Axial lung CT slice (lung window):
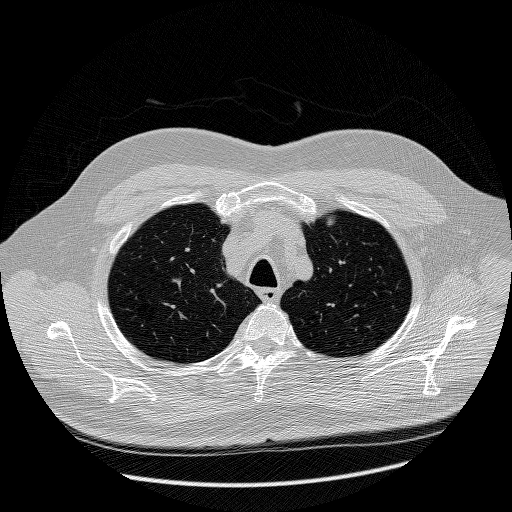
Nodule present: no